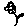
Label: flower